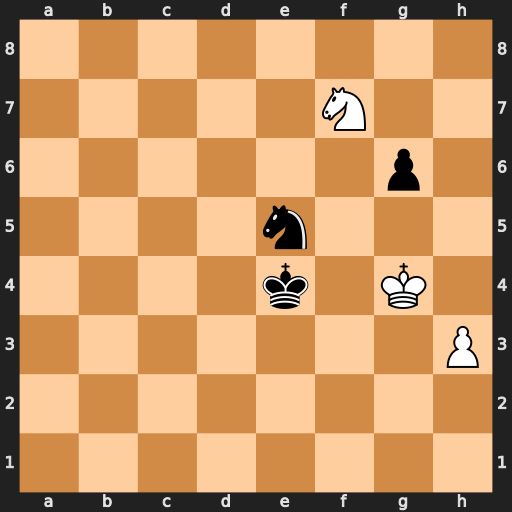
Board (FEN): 8/5N2/6p1/4n3/4k1K1/7P/8/8
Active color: w
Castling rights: -
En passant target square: -
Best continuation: Nxe5 Kxe5 Kg5 Kd6 Kxg6 Ke7 Kg7